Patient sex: M
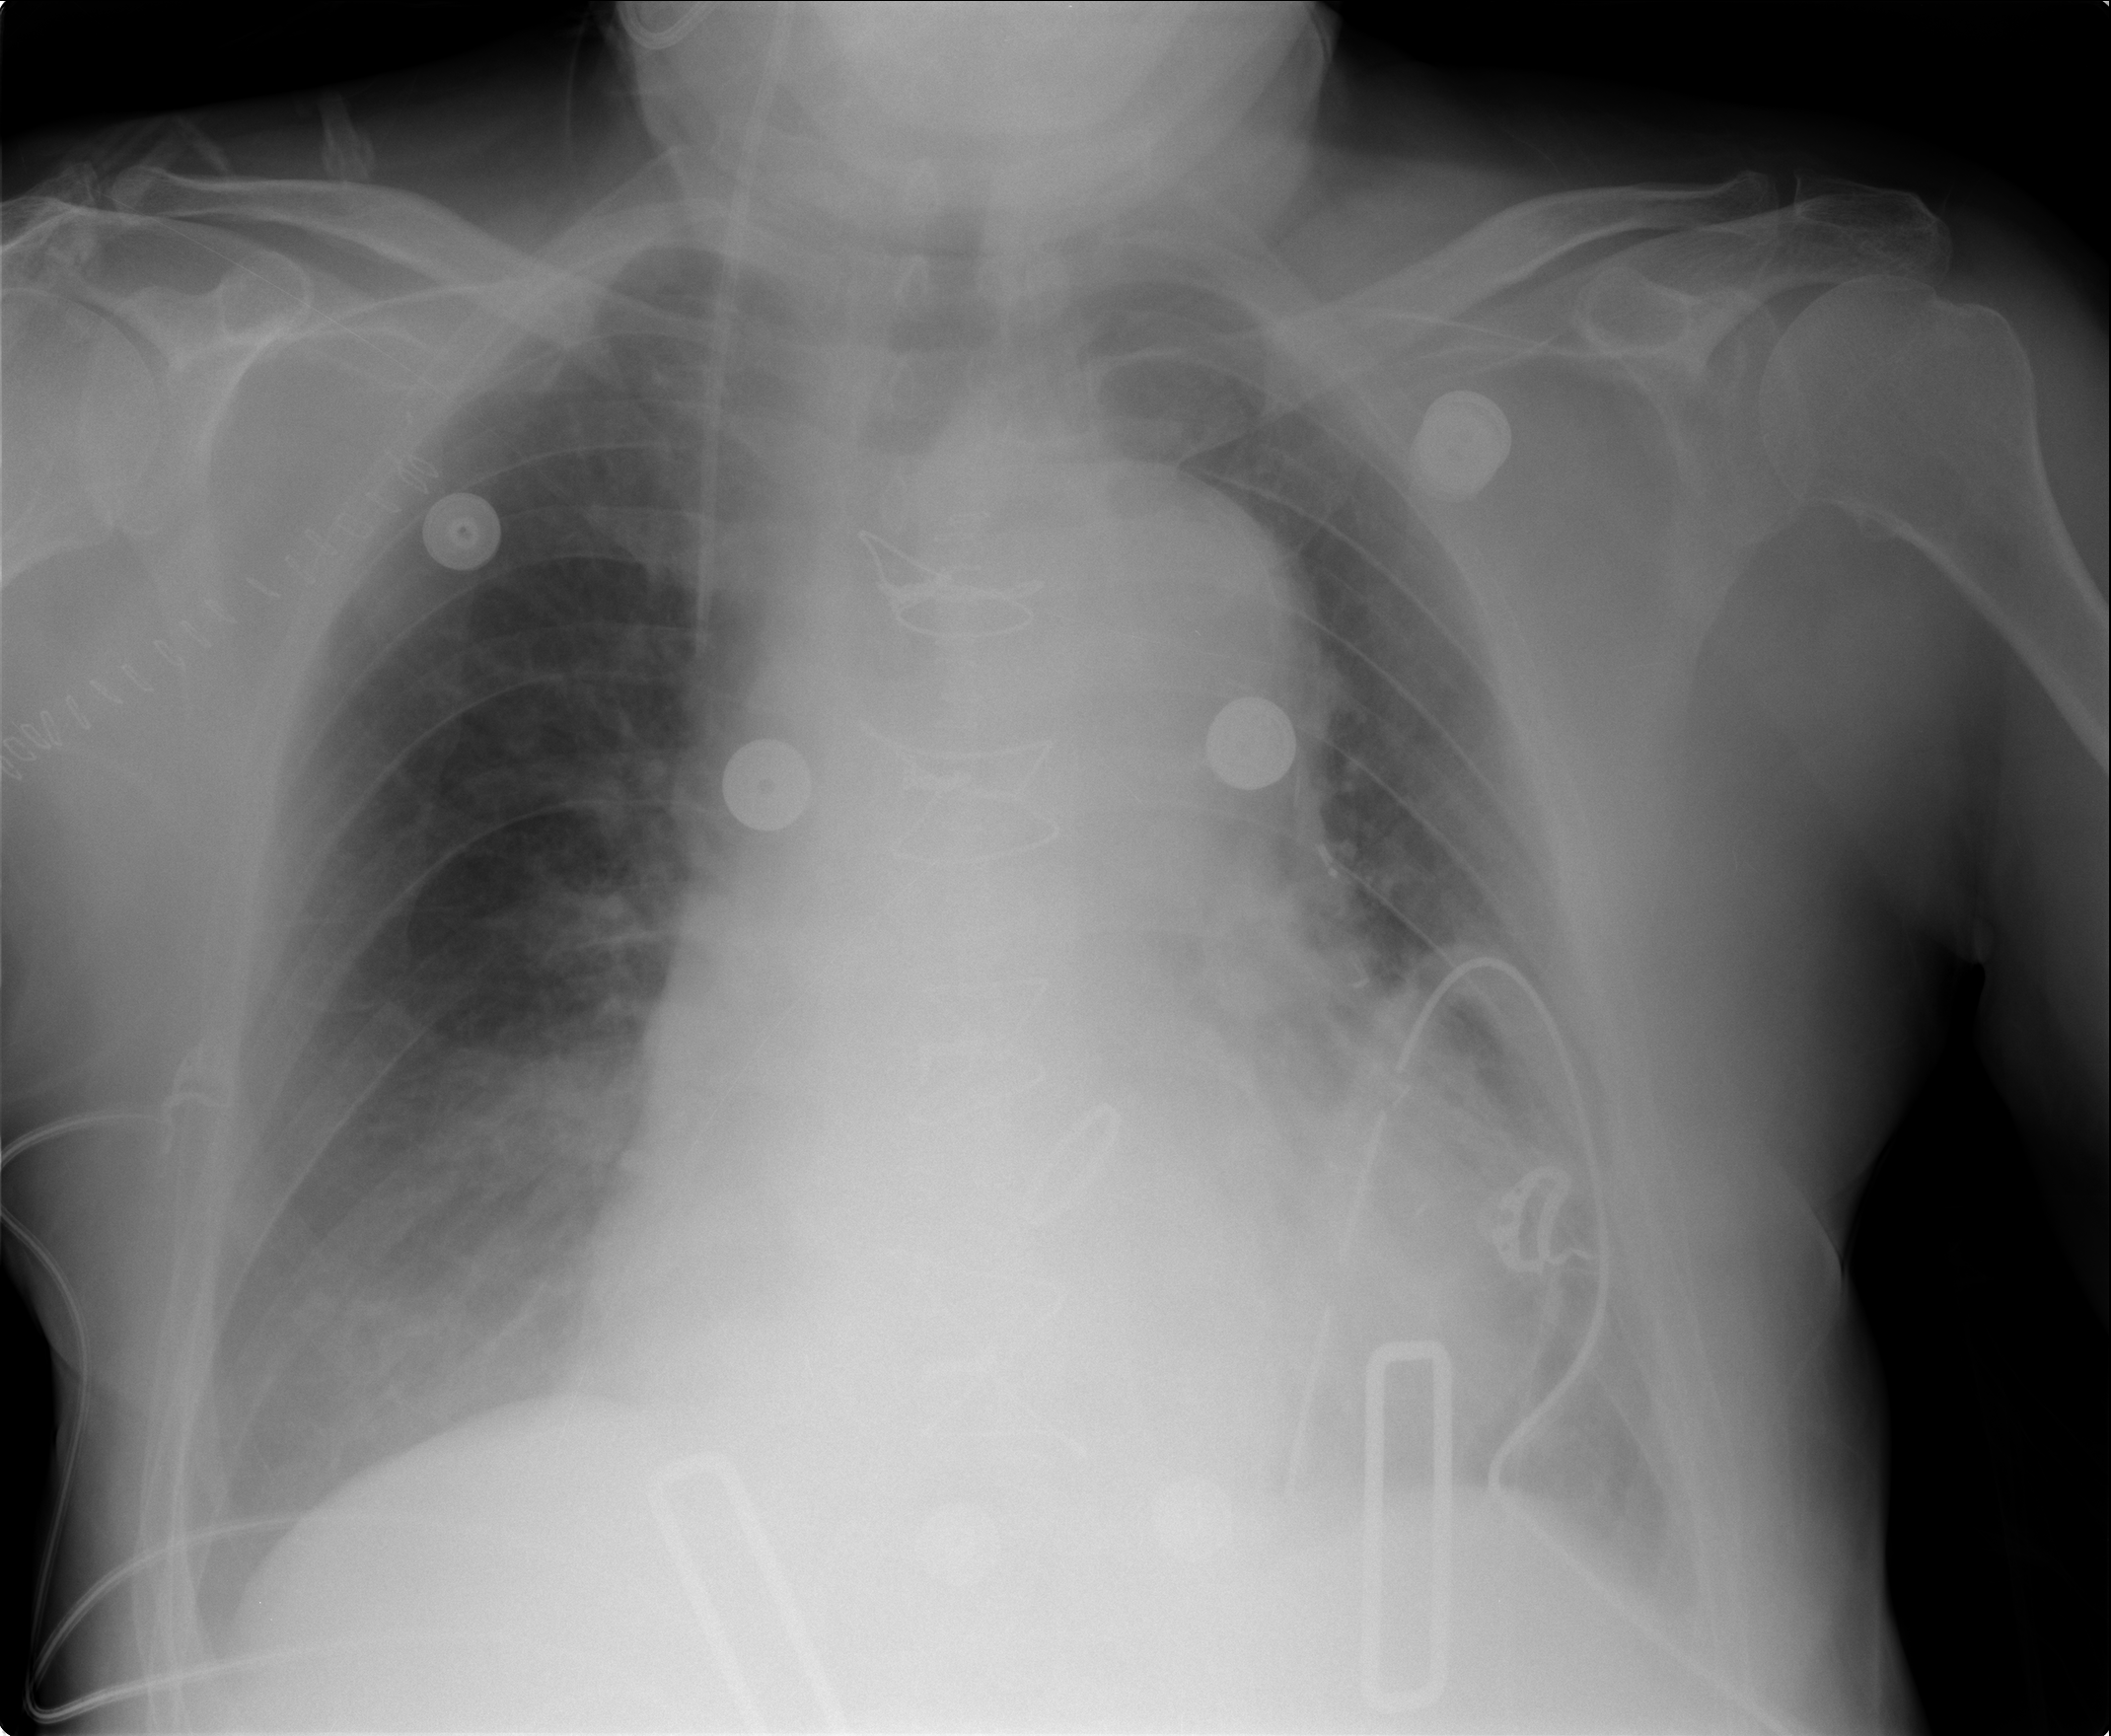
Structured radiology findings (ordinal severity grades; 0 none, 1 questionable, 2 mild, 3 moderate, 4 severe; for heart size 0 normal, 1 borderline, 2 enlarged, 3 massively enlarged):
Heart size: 2
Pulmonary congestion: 2
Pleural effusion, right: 2
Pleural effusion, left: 2
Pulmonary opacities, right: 0
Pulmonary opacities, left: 0
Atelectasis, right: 2
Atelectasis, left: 2